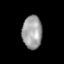
Tissue: lung
Cell type: T cells
Senescence score: 0.1804
Nuclear area (px): 648
Mean DAPI intensity: 158.474